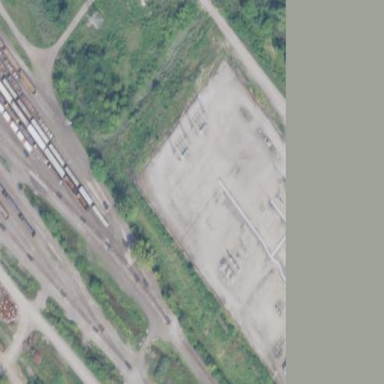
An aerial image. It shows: Fenced power substation at the transmission level.